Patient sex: M
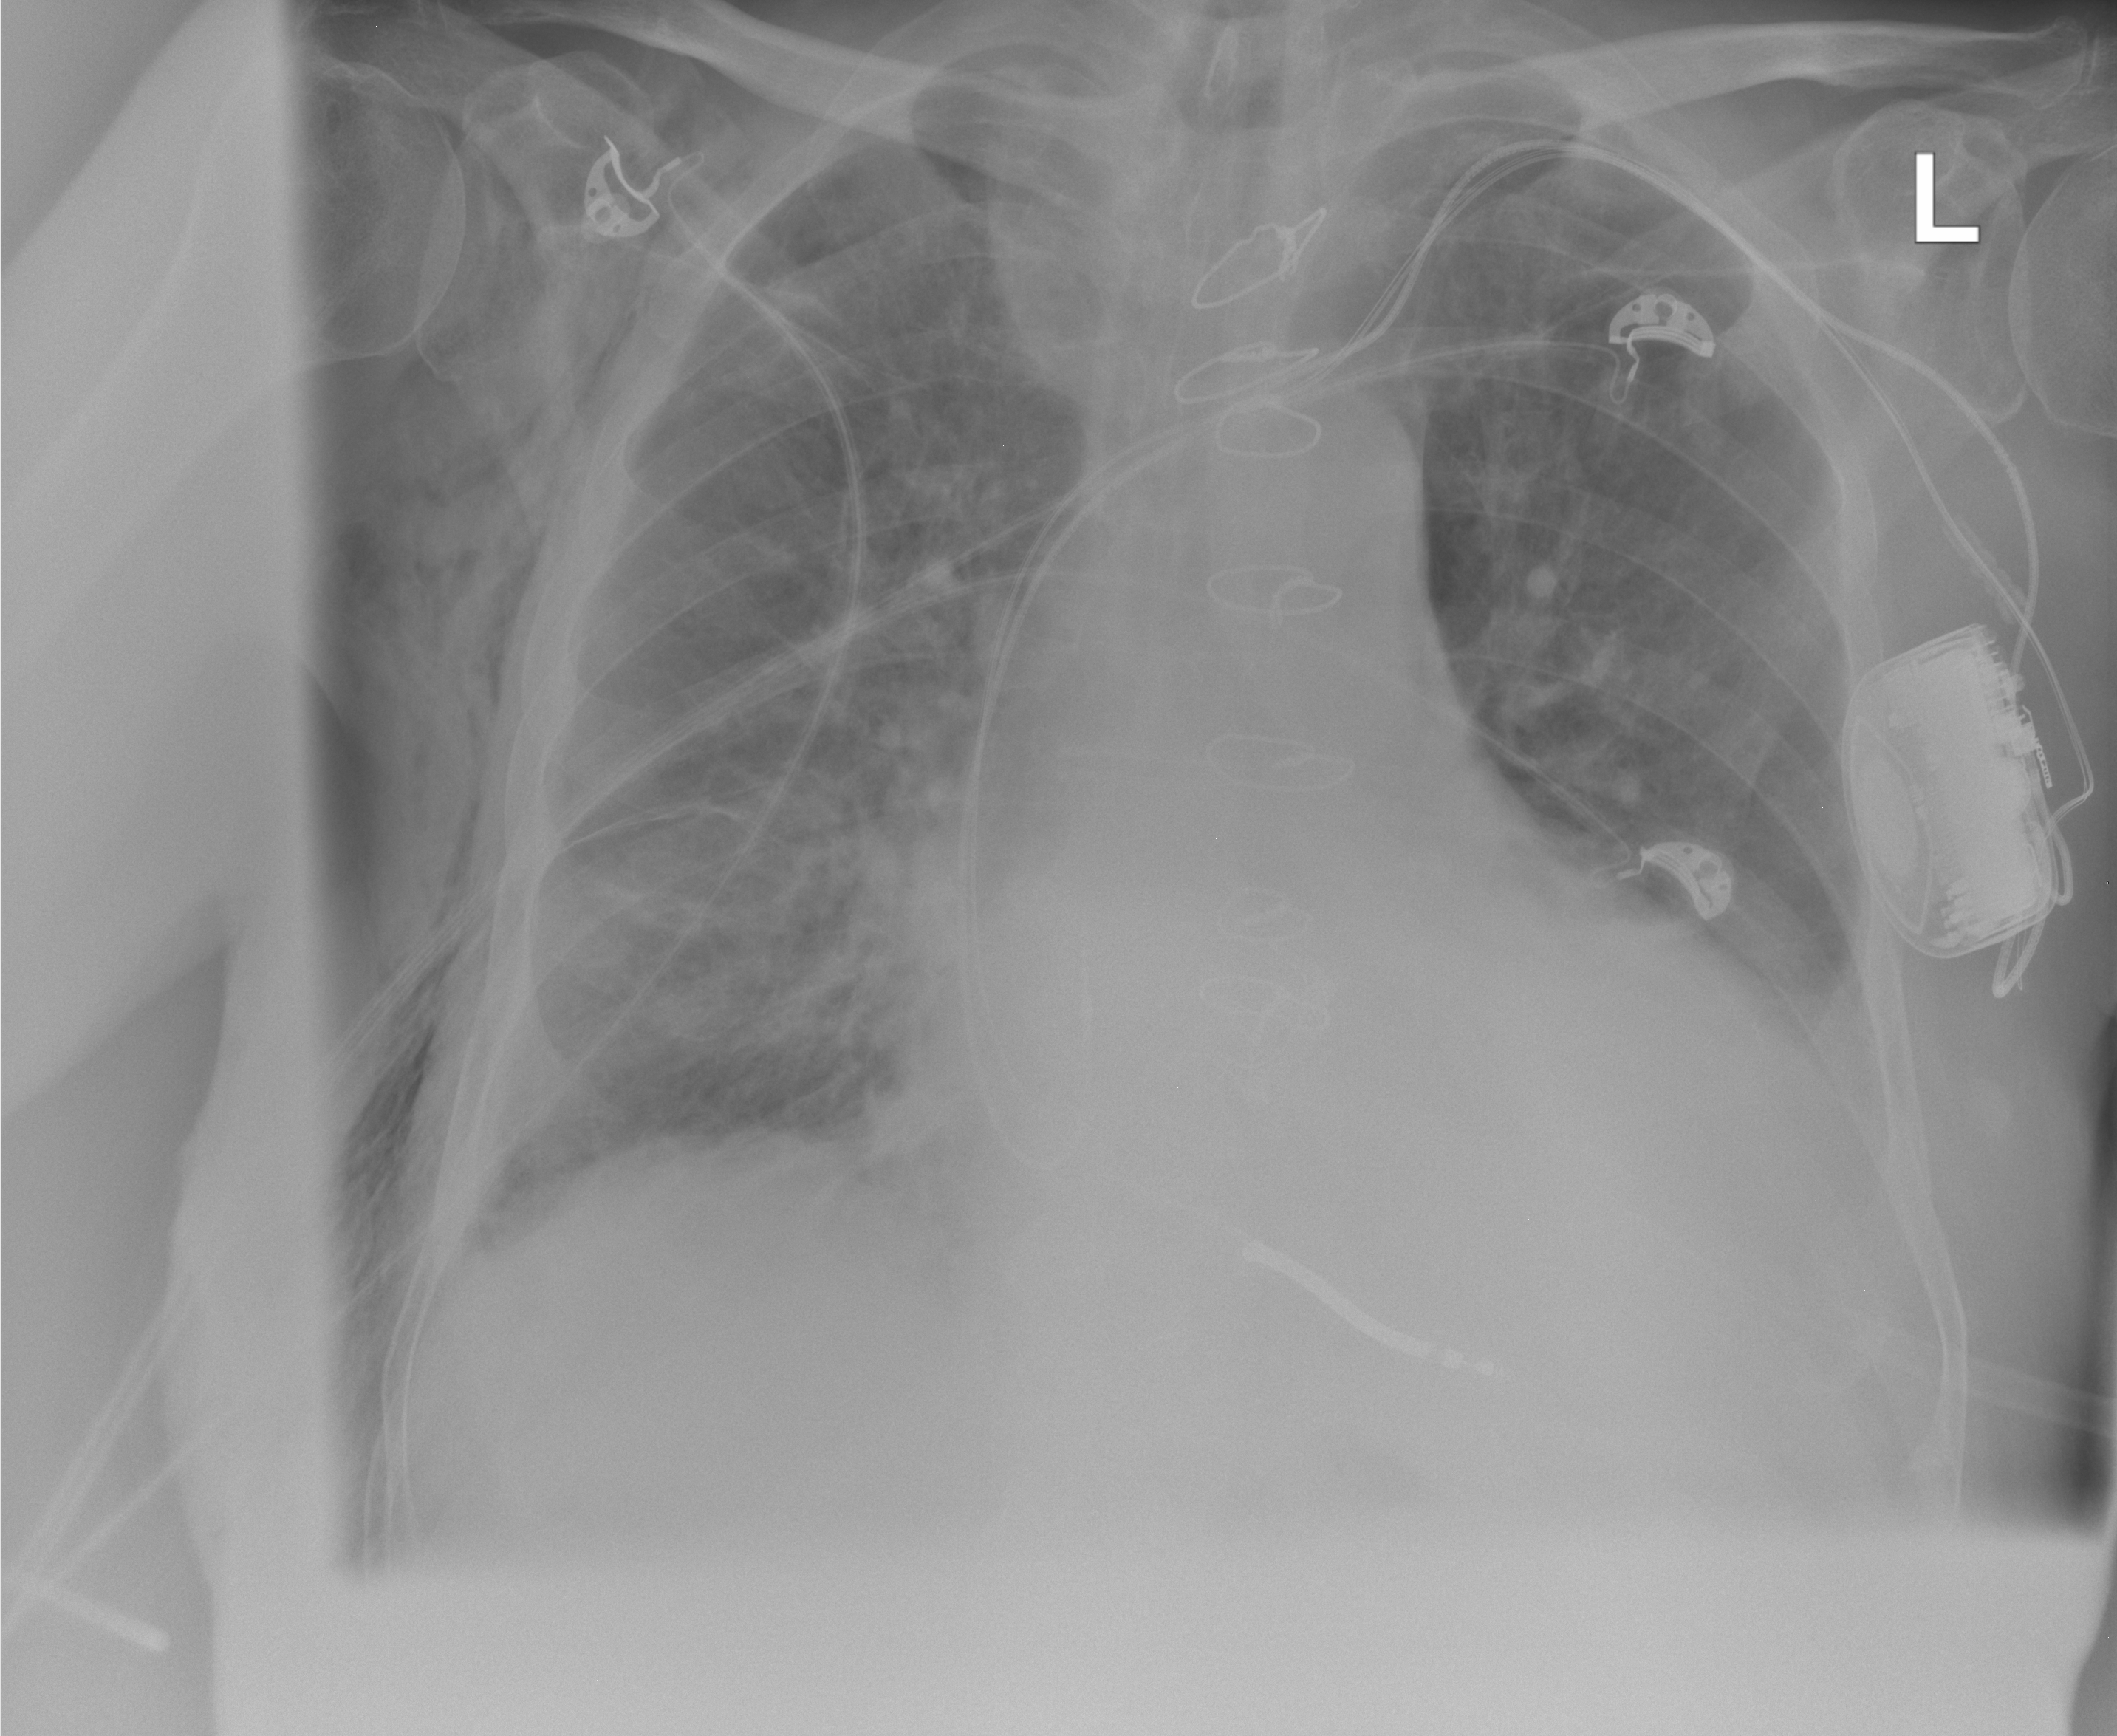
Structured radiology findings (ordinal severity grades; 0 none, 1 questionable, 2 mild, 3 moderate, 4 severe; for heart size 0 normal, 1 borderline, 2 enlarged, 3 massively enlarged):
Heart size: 2
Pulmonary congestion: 3
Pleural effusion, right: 0
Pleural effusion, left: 2
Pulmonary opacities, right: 3
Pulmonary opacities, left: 2
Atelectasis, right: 2
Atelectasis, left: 2